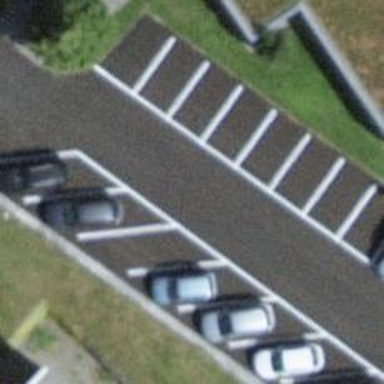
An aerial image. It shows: Street-side parking area.